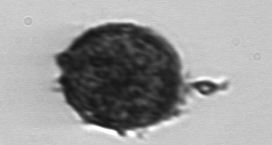
Label: Thalassiosira_TAG_external_detritus